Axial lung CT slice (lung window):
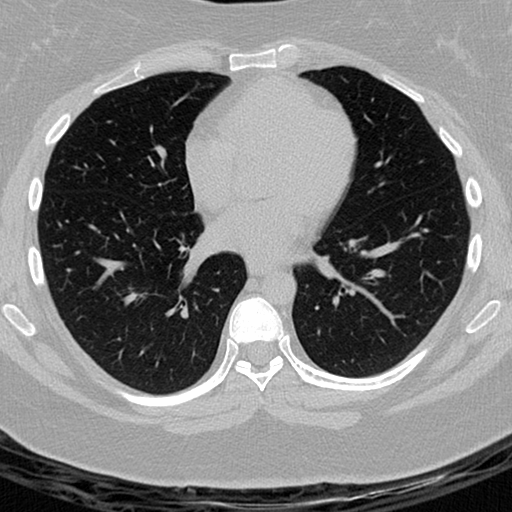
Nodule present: no